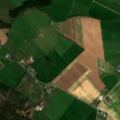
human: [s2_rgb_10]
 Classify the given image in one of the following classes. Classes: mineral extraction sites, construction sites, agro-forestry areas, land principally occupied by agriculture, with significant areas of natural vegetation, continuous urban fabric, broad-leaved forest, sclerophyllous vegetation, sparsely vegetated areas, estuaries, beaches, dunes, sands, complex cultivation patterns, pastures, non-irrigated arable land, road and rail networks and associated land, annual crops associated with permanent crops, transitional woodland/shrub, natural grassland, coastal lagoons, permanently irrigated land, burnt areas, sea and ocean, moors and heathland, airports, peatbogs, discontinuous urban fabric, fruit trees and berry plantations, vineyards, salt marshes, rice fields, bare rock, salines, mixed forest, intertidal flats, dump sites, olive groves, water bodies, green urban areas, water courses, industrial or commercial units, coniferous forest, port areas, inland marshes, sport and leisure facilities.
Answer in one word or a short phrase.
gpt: non-irrigated arable land, pastures, broad-leaved forest